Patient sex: M
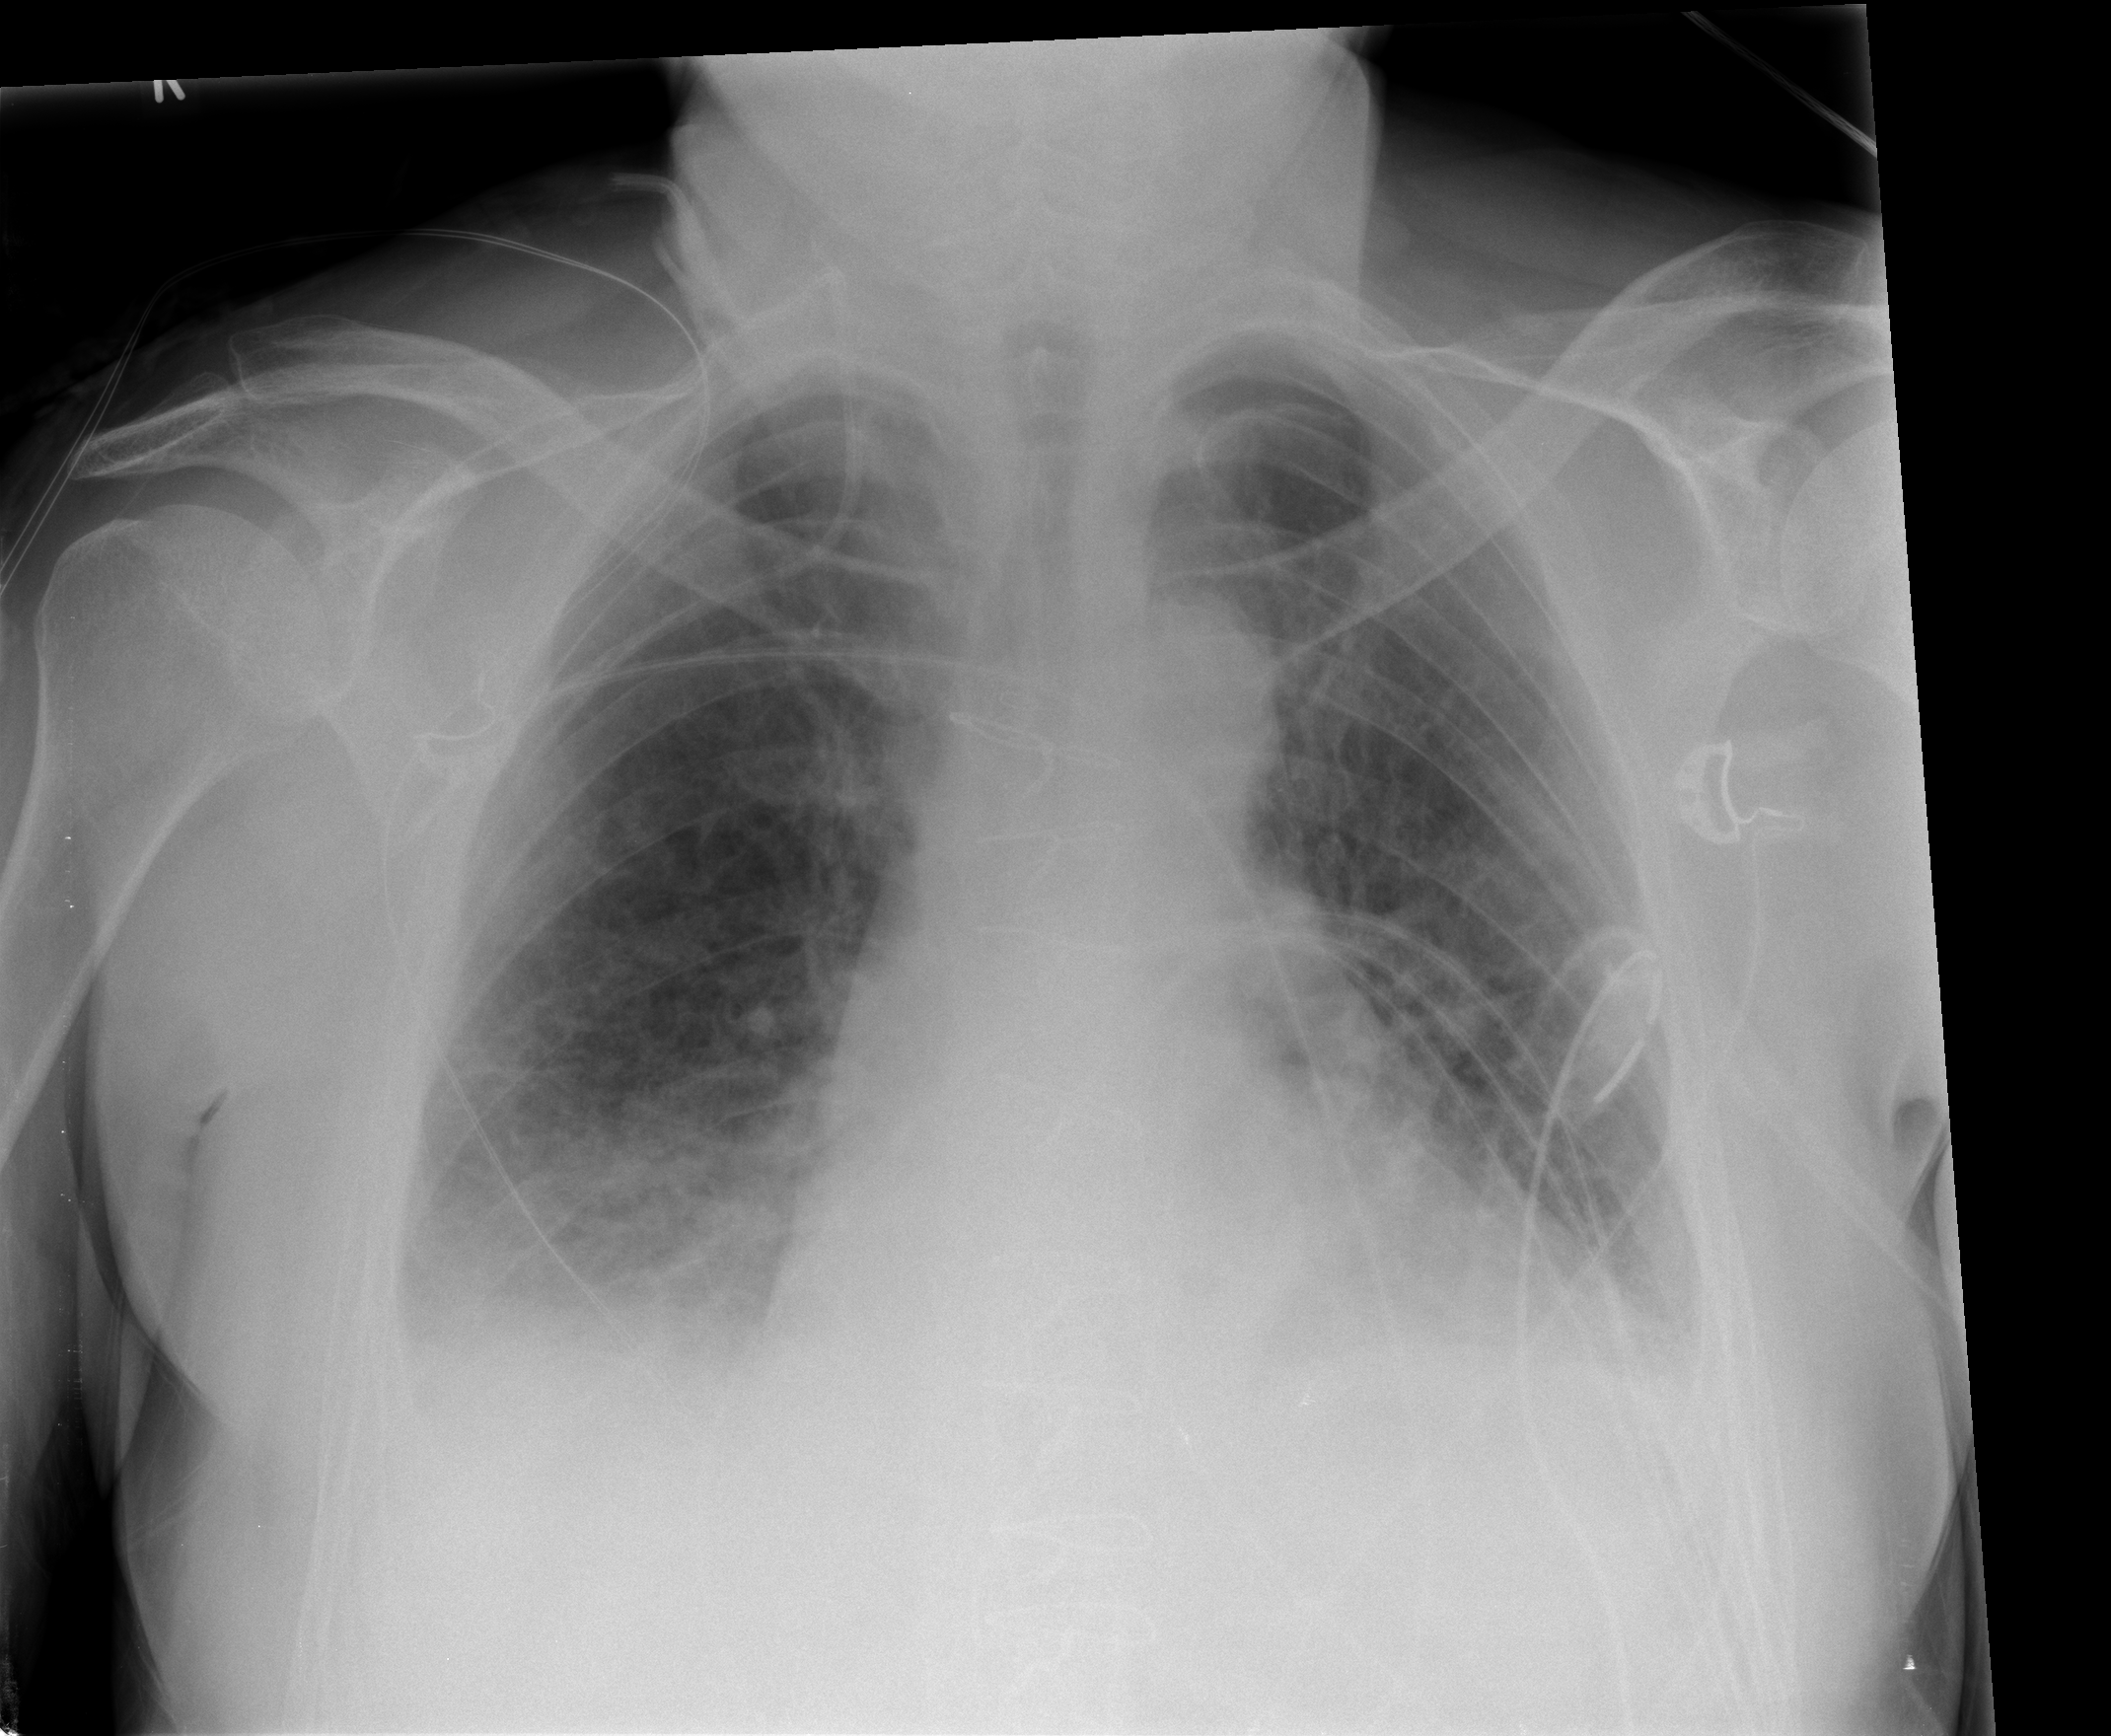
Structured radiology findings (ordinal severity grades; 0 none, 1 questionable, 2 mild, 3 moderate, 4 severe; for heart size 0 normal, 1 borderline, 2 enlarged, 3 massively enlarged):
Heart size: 1
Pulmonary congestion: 0
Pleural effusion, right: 2
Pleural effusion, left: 2
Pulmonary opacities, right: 2
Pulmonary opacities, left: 0
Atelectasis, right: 2
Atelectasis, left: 2